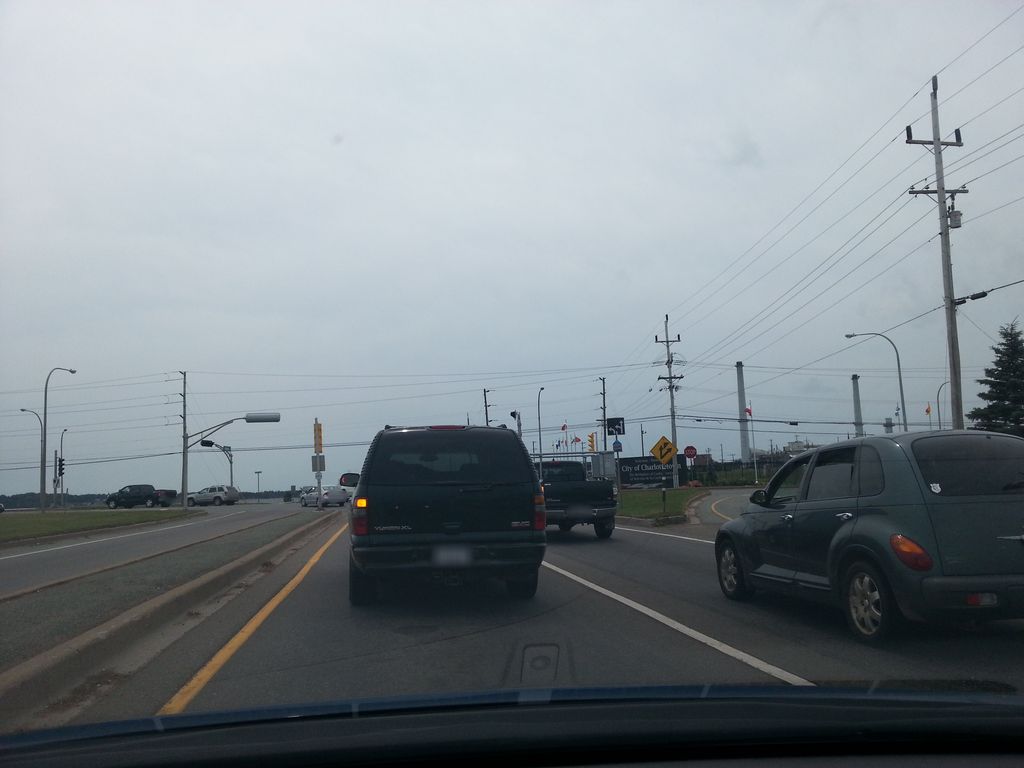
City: charlottetown